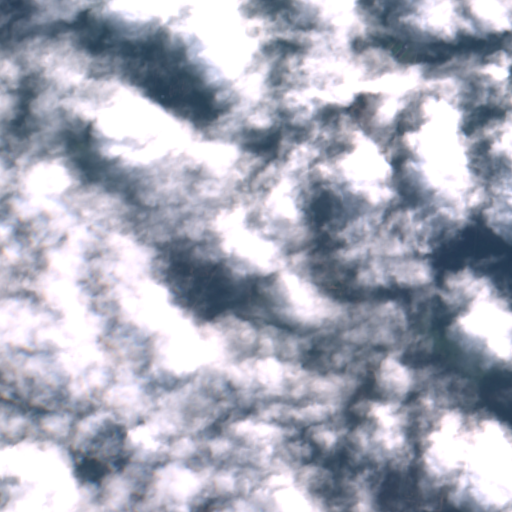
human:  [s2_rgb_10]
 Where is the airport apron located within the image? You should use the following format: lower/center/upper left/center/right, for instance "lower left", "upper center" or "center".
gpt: The airport apron is located in the upper right of the image.
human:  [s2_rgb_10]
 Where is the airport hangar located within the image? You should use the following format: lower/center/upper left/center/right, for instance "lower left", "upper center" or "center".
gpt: The airport hangar is located in the upper right of the image.
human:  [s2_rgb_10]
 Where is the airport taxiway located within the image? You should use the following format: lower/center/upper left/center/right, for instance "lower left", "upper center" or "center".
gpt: The airport taxiway is located in the upper right of the image.
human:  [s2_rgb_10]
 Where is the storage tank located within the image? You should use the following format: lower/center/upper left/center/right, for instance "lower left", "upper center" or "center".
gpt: The storage tank is located in the upper right of the image.
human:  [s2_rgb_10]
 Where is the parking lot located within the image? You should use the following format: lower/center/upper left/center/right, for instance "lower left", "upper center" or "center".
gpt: There is no parking lot in the image.